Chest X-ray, PA view. Patient: 61 years old, sex M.
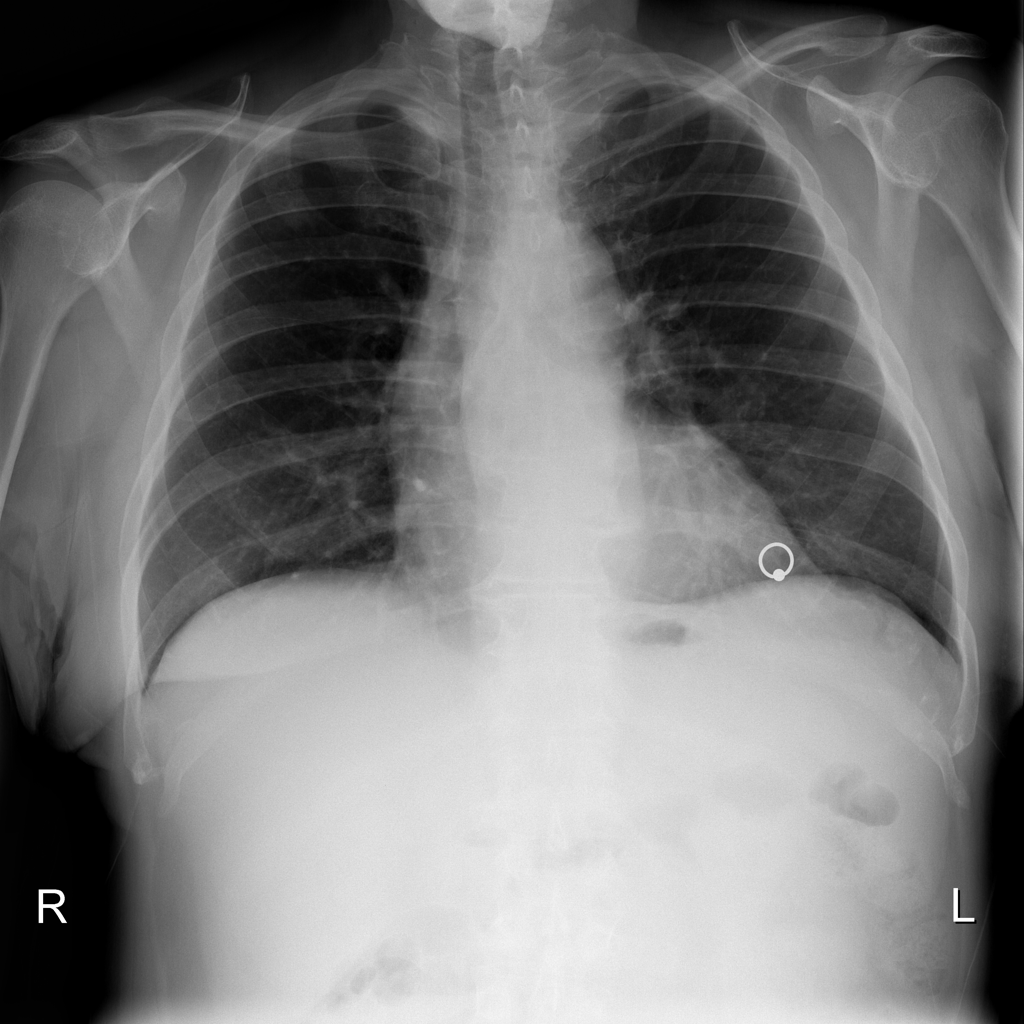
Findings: No Finding